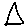
Label: triangle